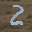
Label: 2